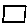
Label: square